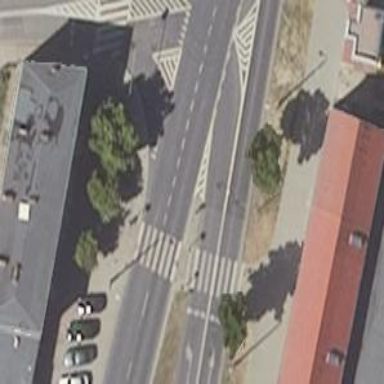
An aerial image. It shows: Road crossing with traffic signals.